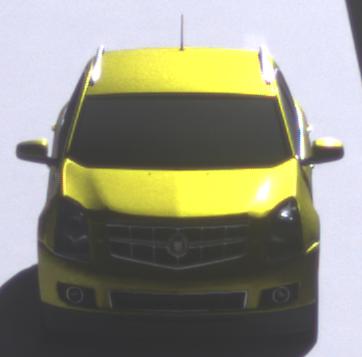
Make: Cadillac
Model: SRX 3.0 V6
Detailed model: SRX (II)
Model produced from: 2010/12
Model produced until: 2012/01
Doors: 5
Color: yellow
Road condition: dry road
Daytime: morning or afternoon
Contrast: high contrast